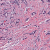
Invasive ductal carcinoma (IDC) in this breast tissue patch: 1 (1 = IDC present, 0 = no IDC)